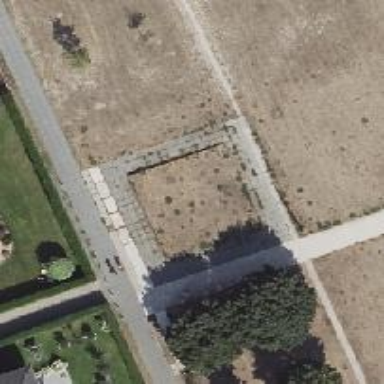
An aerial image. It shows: Footway.